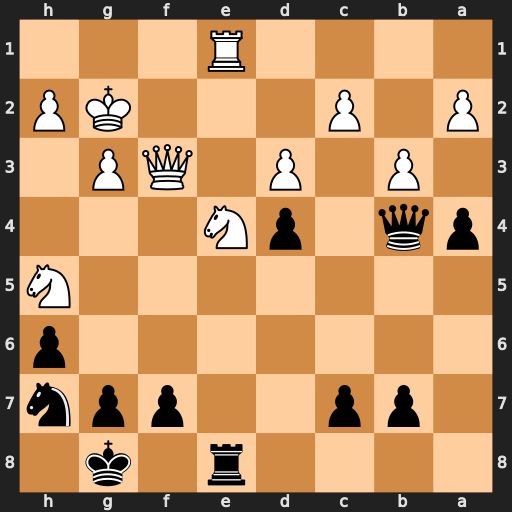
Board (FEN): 4r1k1/1pp2ppn/7p/7N/pq1pN3/1P1P1QP1/P1P3KP/4R3
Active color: b
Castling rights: -
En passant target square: -
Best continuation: Qxe1 Qg4 Ng5